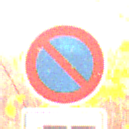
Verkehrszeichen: EingeschraenktesHalteverbot
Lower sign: HinweisDurchSinnbild16
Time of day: SunriseSunset
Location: Roofed (Suburban)
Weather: Clear
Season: NotSpecified
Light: Natural